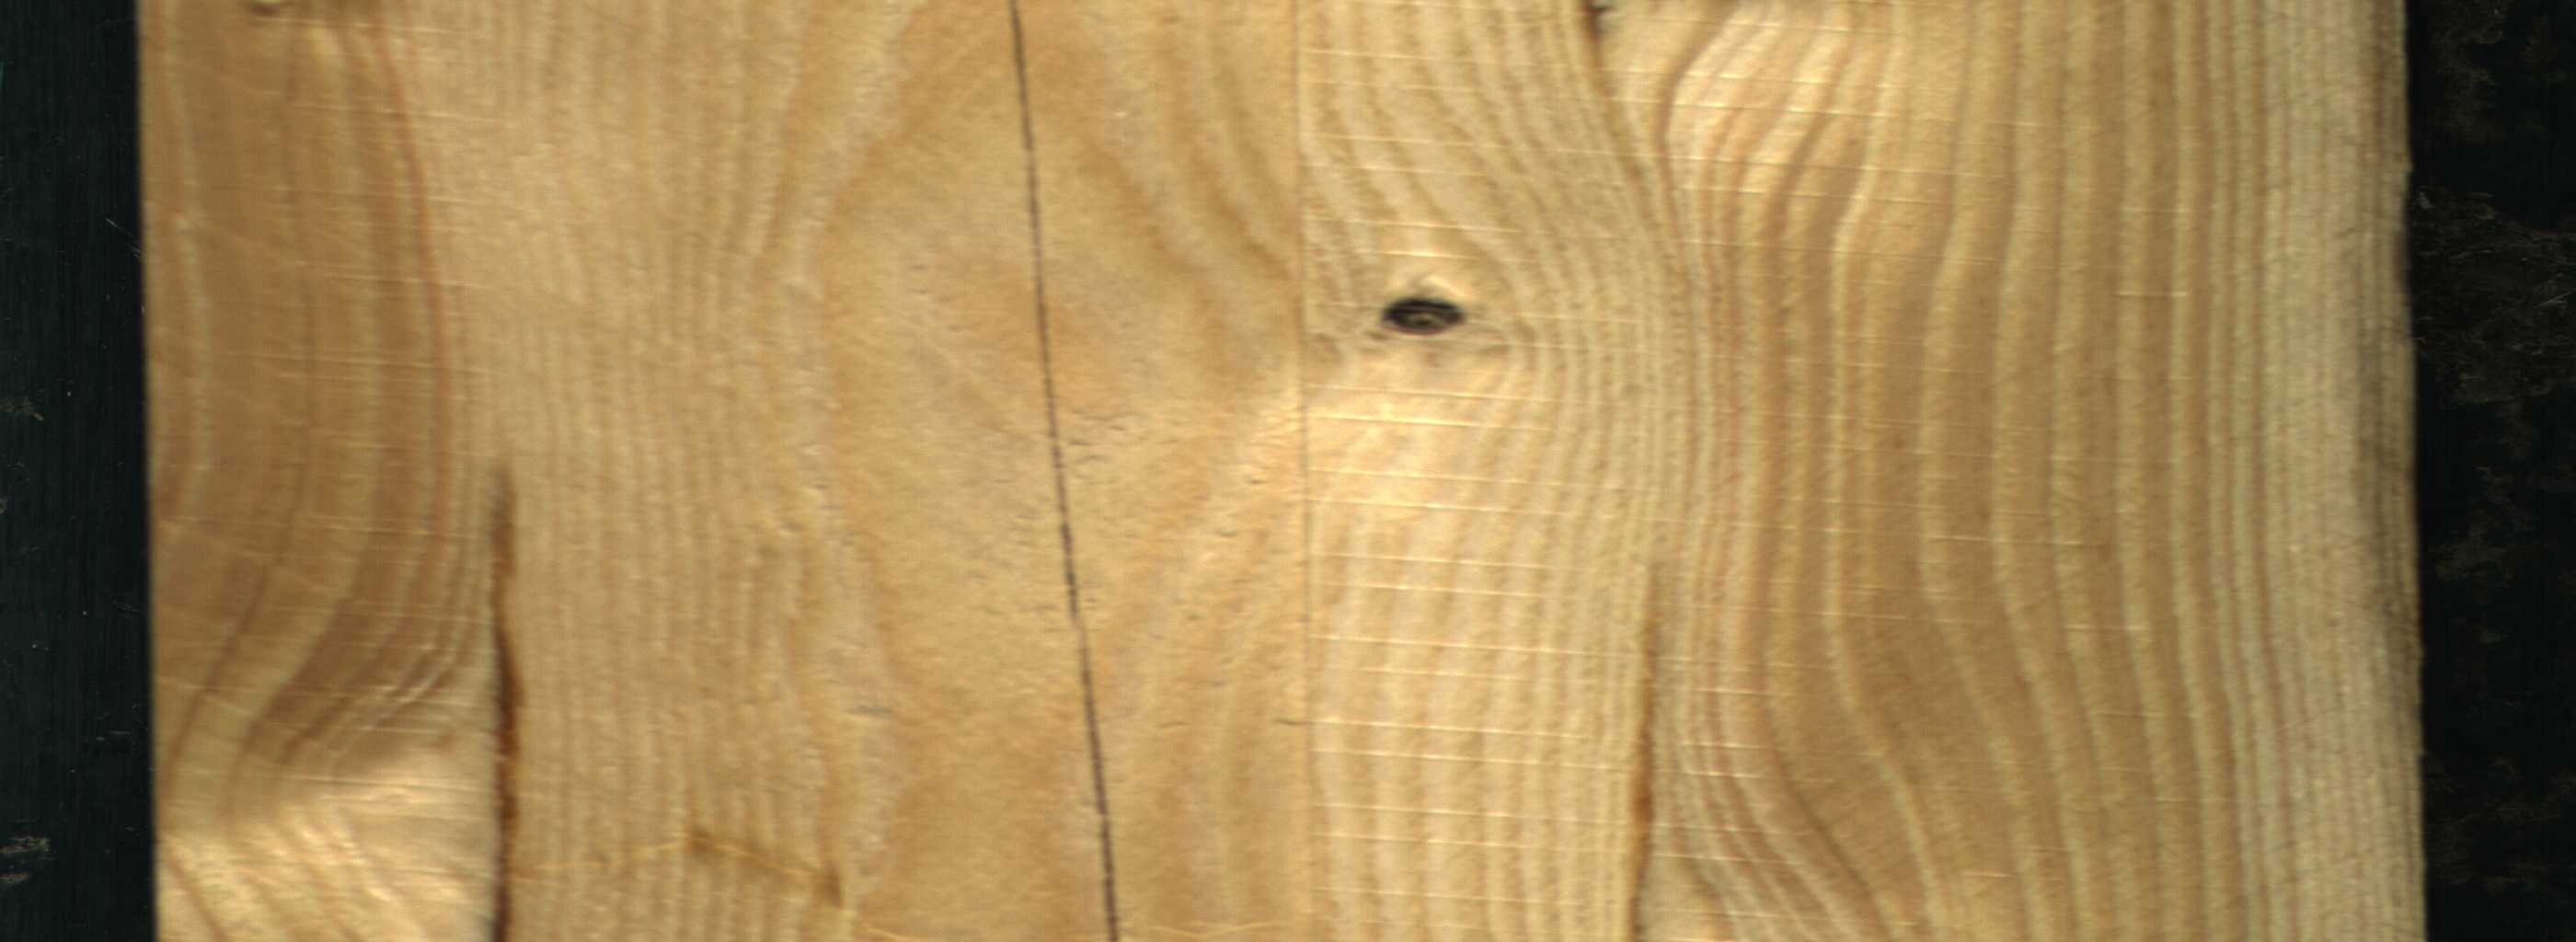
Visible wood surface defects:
resin
resin
Crack
Dead_Knot